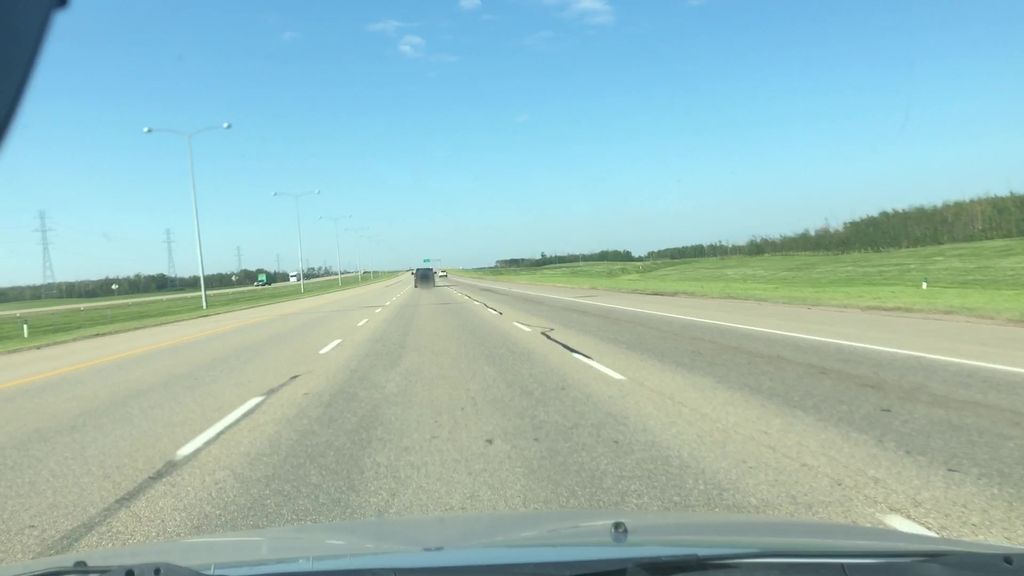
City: edmonton